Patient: sex M, age 30
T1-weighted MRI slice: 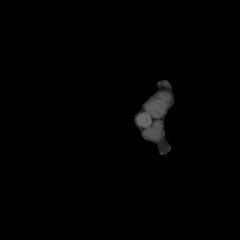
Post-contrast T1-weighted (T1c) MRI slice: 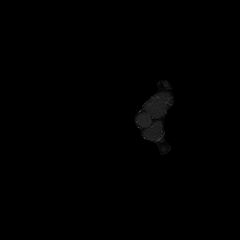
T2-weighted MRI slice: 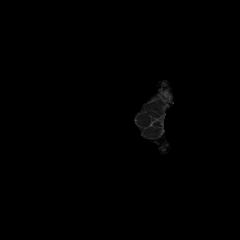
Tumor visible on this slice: no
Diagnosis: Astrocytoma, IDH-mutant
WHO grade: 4